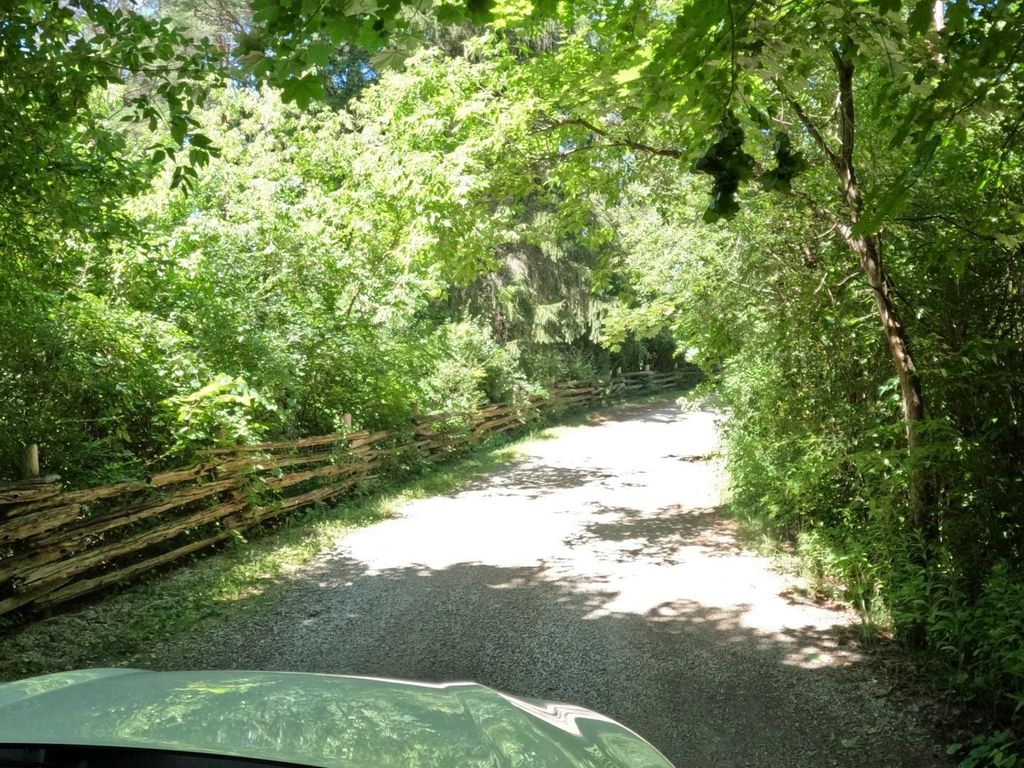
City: kitchener-waterloo